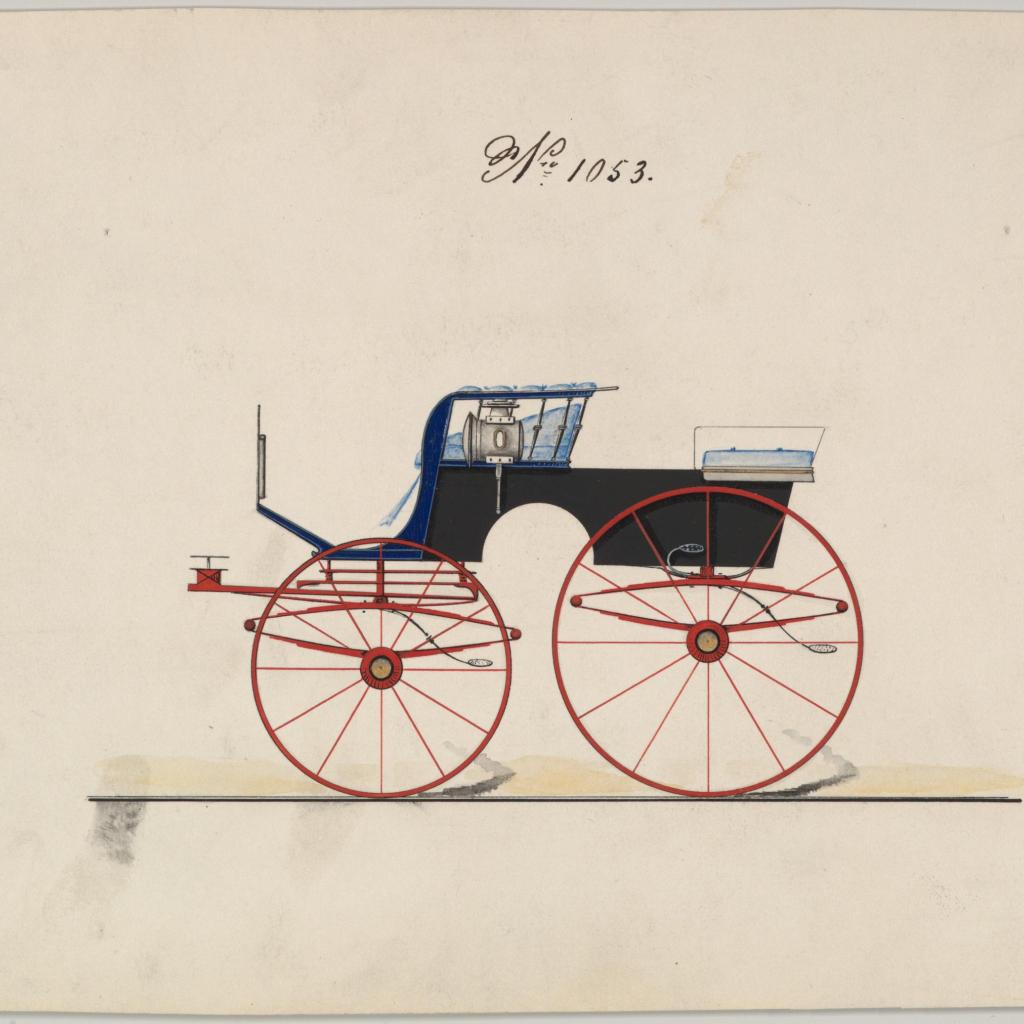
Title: Design for 4 seat Phaeton, no top, no. 1053
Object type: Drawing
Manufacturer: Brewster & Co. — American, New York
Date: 1850–70
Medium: Pen  and black ink watercolor and gouache with gum arabic
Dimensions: sheet: 6 x 8 7/8 in. (15.2 x 22.5 cm)
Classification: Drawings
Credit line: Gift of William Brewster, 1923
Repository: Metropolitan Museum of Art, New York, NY